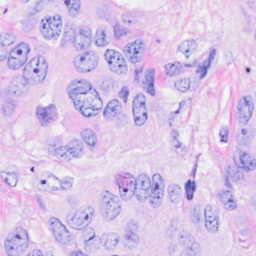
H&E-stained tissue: Breast